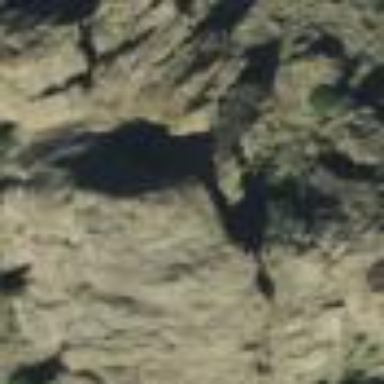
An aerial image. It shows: Crag for climbing surrounded by bare rock.